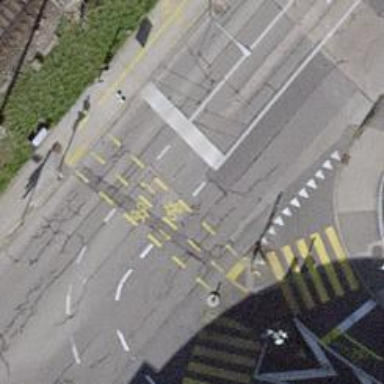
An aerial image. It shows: Crossing with traffic signals.